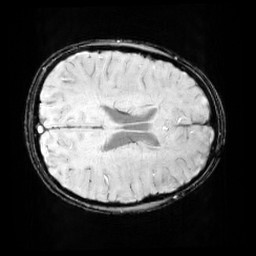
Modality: SWI
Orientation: axial
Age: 11
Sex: male
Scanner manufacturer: siemens
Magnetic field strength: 3 T
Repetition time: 0.027 s
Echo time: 0.02 s